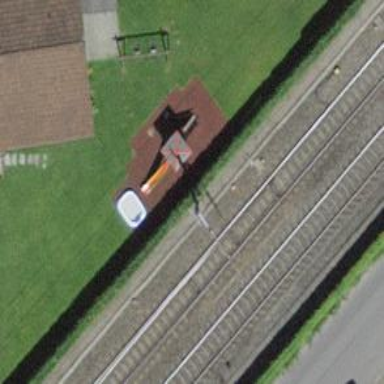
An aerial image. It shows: Single railway track with electrification through contact line.